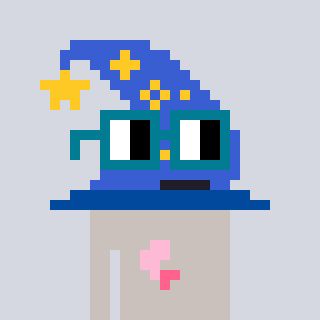
a pixel art character with square dark green glasses, a wizard hat-shaped head and a foggrey-colored body on a cool background